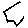
Label: hexagon